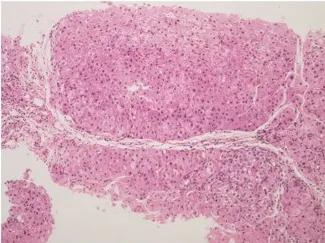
Histopathology images of liver stained by hematoxylin-eosin. Liver histology in the patient at age 2 years (A,B). It showed a typical picture of cirrhosis with regenerative nodules of hepatocytes separated by fibrous septa (A, x100).
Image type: pathology (h&e)